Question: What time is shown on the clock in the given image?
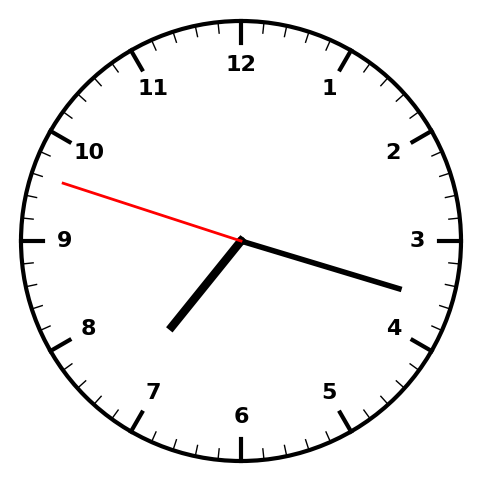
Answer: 07:17:48